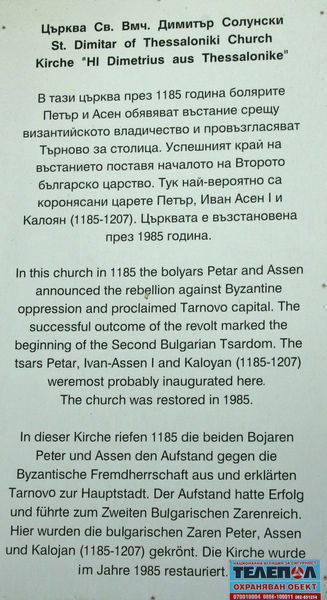
Titel: Hl. Demetrius Kirche
Standort: Veliko Tirnovo (EU - Bulgarien)
Schlagwörter: kirche, drei, schrift, papier, church, white, black, print, deutsch, schild, druck, text, aufstand, überschrift, griechenland, german, heiliger, paper, writing, gedruckt, englisch, zar, legende, erklärung, russisch, hinweis, historical, notes, information, abschnitte, english, kunst?, peter, book, page, dreisprachig, poster, russia, russian, zarenreich, übersetzung, bulgarien, fernsehen, assen, byzantine, fremdenführer, announcement, paragraphen, infotafel, plaque, cyrillic, poem, b, document, kyrillisch, cyrrilic, languages, russion, bojaren, dimetrius, translation, thessaloniki, kirchengeschichte, byzanz, mehrsprachig, dates, st. dimitar, 1185, thessalonians, teaena, 1207, ivan-assen, bxzant, bizant, bolyars, tarnovo, petar, 1985, pem, hi demetrius aus thessaloinke, three paragraphs, objekttext